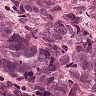
Metastatic tissue present: yes